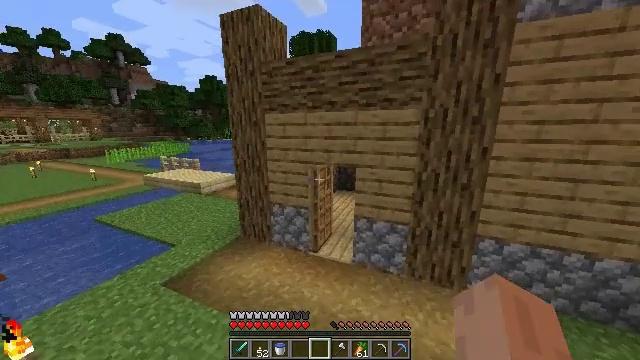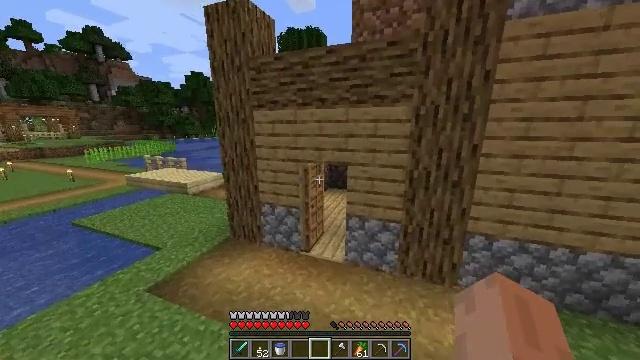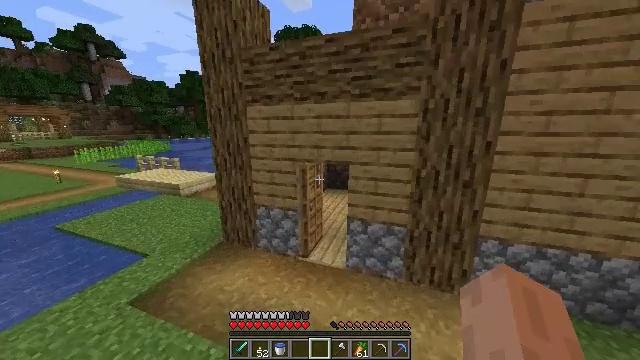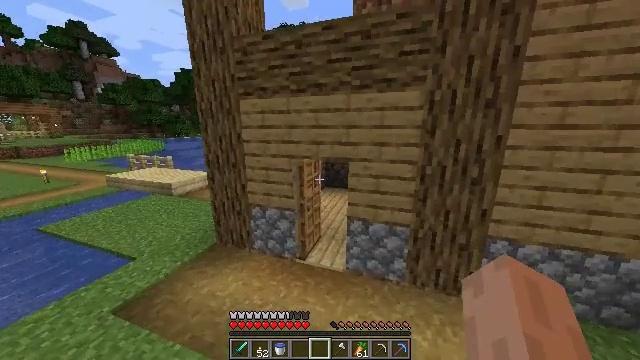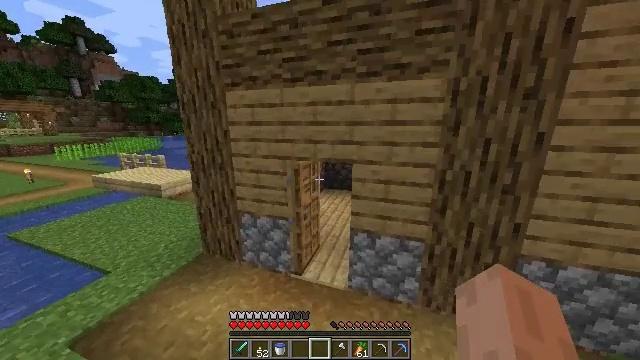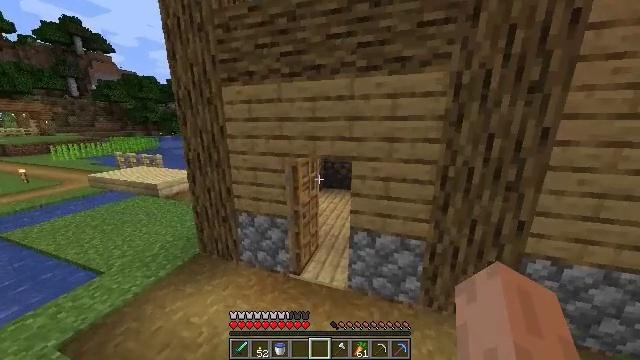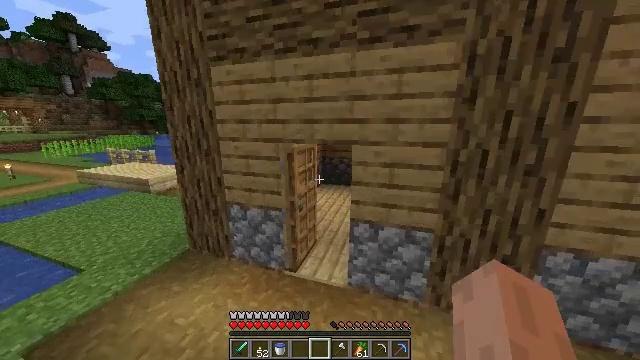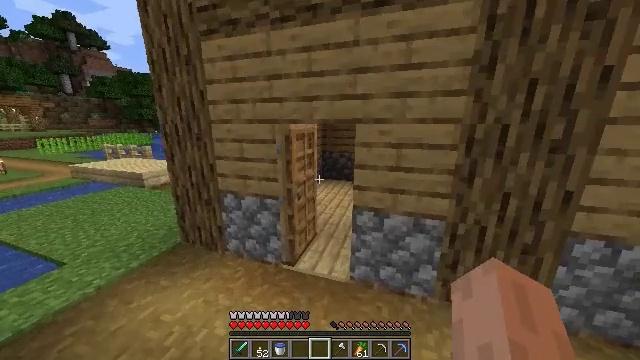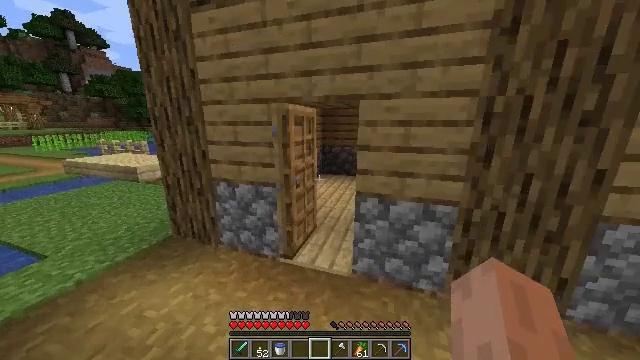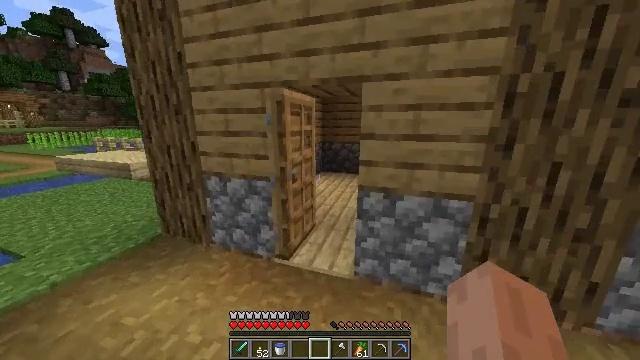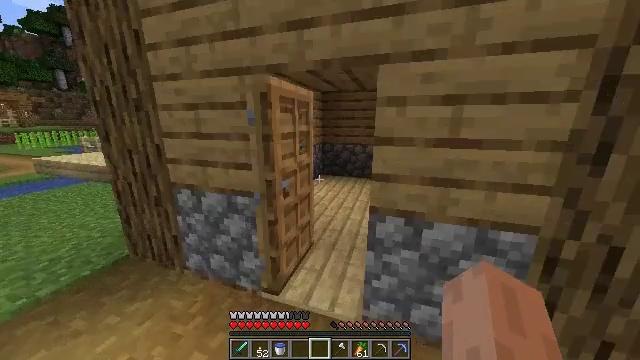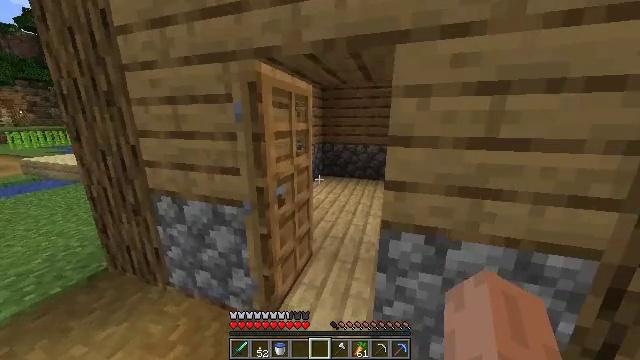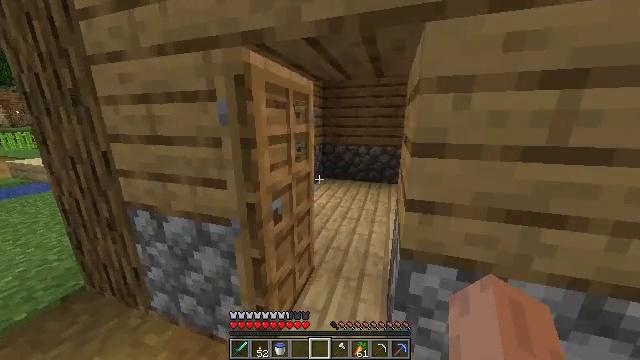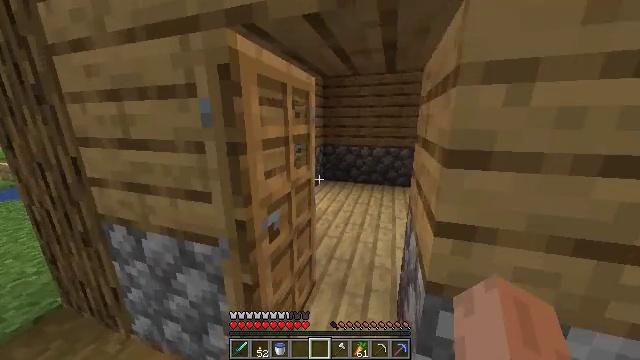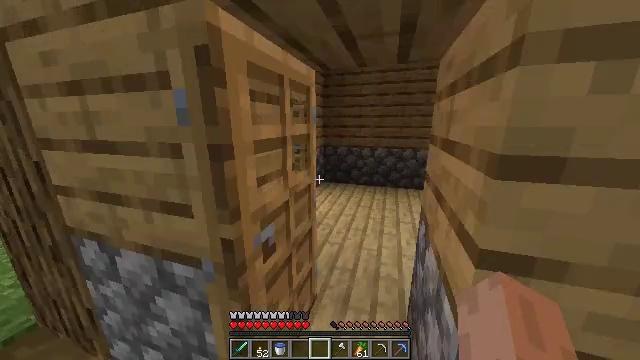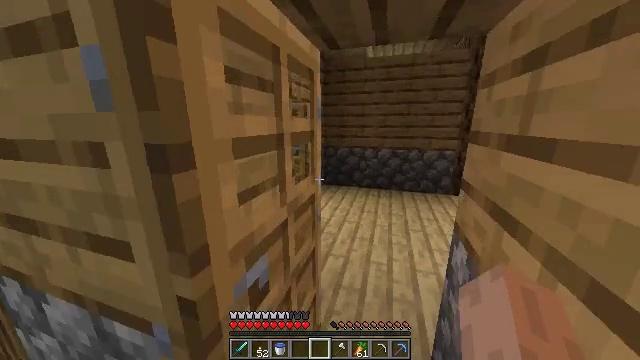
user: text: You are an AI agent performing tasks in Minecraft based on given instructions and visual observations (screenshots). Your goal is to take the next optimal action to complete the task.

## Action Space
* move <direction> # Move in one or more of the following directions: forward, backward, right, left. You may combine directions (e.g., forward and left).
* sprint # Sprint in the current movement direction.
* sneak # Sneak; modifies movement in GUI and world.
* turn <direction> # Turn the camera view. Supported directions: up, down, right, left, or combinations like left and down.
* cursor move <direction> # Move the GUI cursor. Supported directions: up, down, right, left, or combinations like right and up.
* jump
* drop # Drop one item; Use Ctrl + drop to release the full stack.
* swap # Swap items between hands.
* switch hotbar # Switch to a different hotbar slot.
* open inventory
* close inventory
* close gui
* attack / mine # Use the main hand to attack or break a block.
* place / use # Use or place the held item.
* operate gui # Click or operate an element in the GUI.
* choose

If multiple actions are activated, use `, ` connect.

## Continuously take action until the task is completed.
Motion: motion action
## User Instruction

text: Prepare a baked potato in the furnace.
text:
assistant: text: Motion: move forward, turn right
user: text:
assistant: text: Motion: move forward
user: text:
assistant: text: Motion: move forward
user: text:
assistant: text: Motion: move forward
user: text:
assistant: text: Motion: move forward
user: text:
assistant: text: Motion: move forward
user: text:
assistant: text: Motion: move forward
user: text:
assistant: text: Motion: move forward
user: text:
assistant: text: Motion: move forward
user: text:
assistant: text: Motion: move forward
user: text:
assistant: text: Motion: move forward
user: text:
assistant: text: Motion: move forward
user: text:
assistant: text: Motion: move forward
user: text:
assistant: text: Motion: move forward
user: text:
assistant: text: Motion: move forward
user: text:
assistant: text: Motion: move forward
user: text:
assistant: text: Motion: move forward, turn right
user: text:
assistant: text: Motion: move forward, turn right
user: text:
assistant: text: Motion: move forward, turn right
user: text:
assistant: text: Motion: move forward, turn right
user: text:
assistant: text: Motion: move forward, turn right
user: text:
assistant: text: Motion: move forward, turn right
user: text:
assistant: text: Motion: move forward, turn right
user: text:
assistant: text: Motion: move forward, turn right
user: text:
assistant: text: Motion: move forward
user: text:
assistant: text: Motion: move forward
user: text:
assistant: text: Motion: move forward
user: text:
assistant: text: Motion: move forward
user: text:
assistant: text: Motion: move forward
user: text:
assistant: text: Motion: move forward